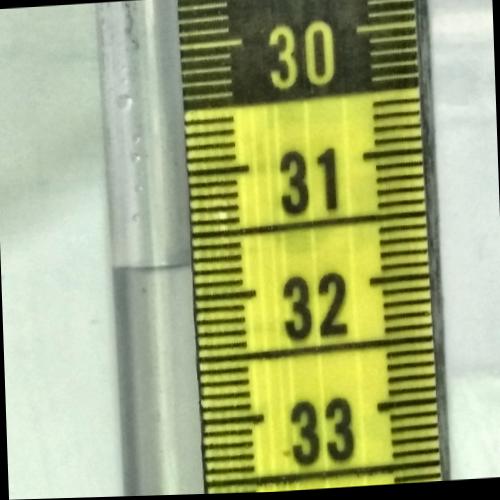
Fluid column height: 31.7 cm